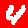
Digit: 4